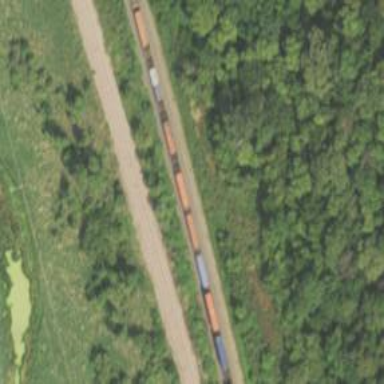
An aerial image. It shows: Railway track.